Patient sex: M
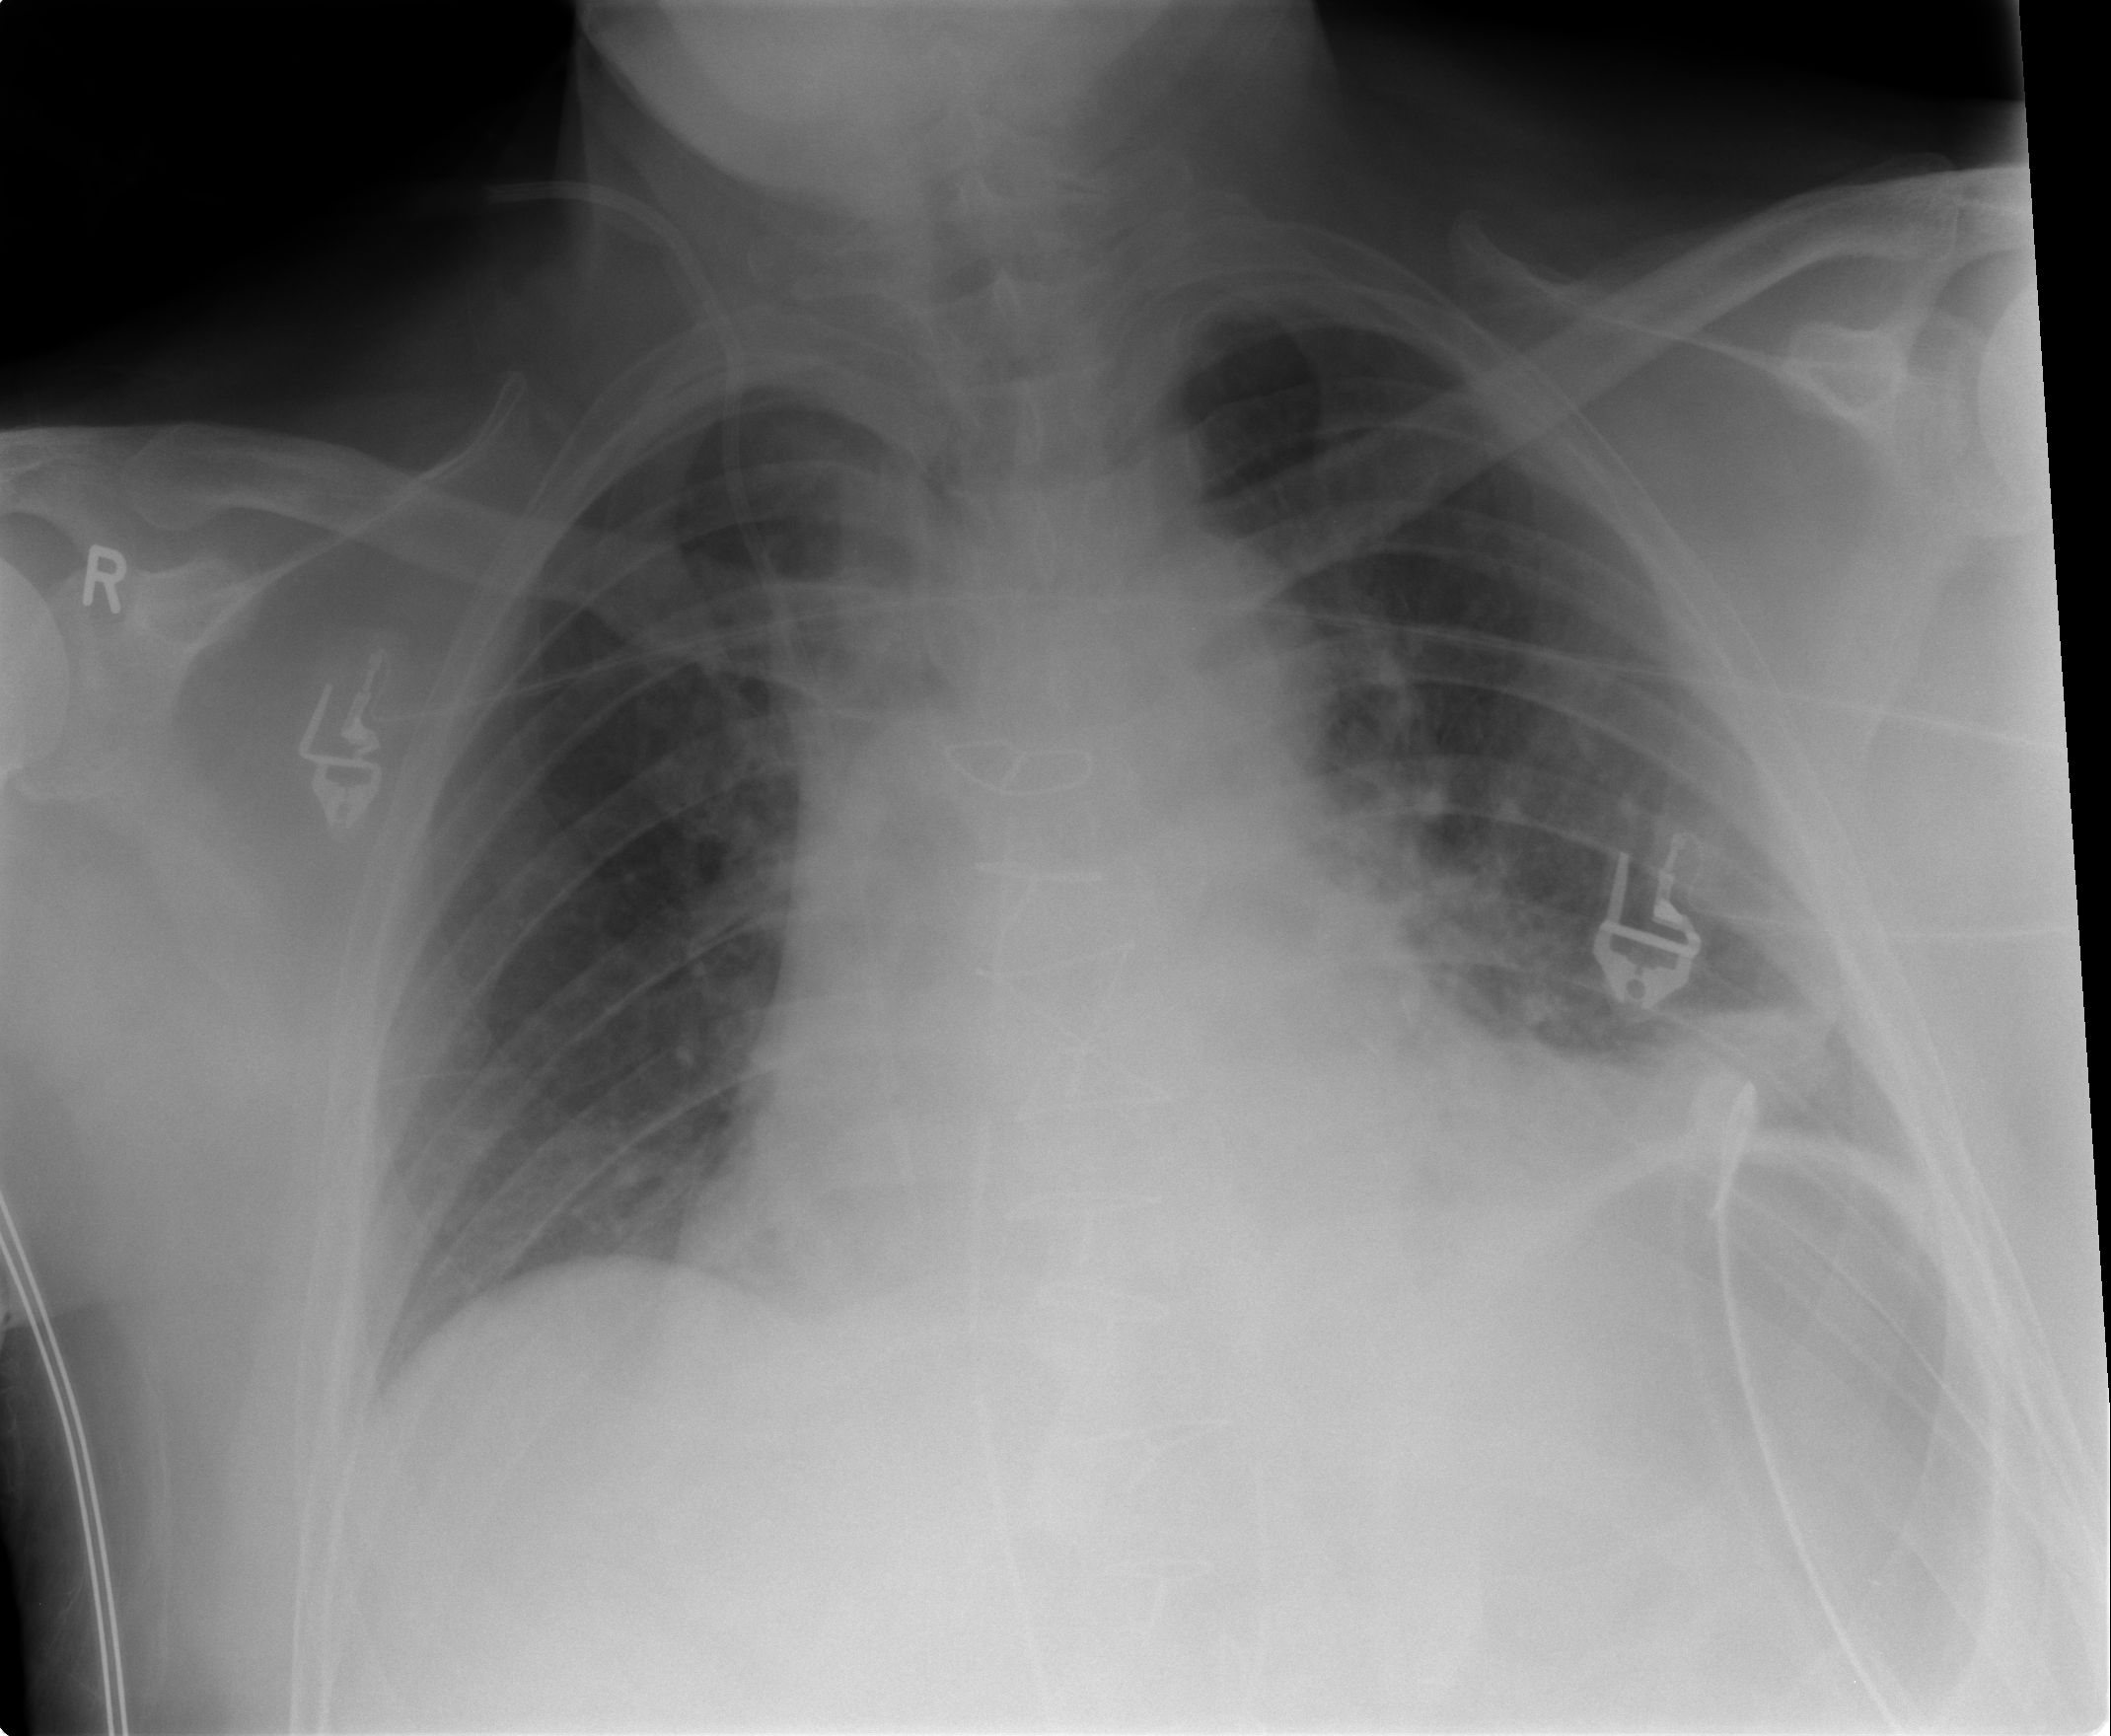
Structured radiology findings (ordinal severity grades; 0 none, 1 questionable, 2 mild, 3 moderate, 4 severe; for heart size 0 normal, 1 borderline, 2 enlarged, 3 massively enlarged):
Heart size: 2
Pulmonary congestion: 1
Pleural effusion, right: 0
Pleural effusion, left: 0
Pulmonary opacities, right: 0
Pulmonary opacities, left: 0
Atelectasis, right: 1
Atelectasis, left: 2